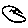
Label: bird